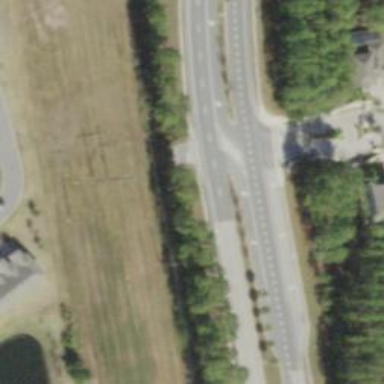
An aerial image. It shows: Primary link highway.